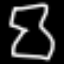
Label: hourglass